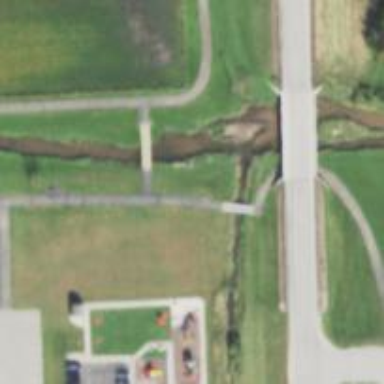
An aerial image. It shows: Bridge over cycleway.